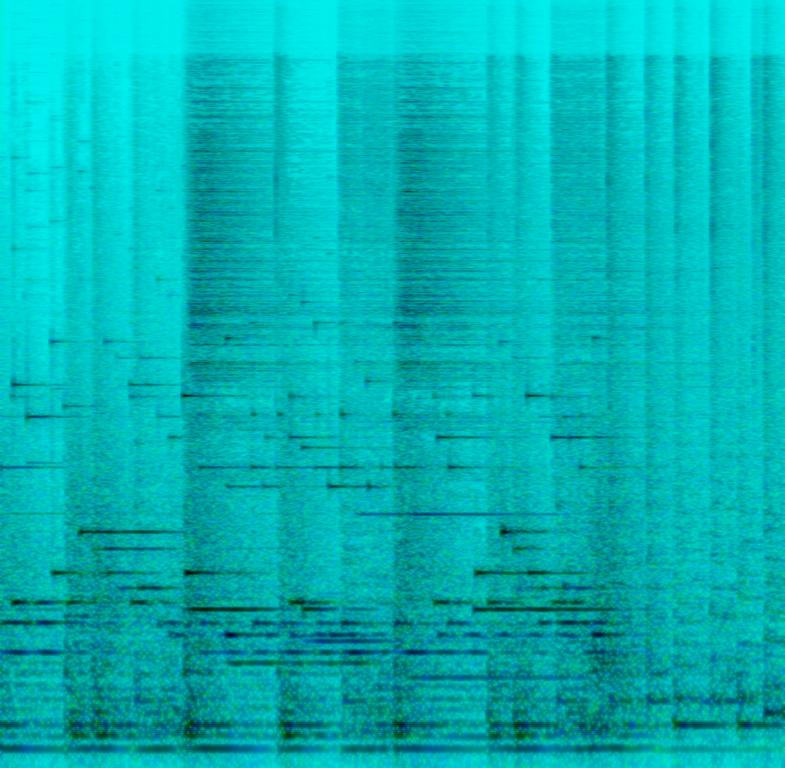
Some big and bold percussion instruments, namely timpanis, are used in this piece and create a bold and magnetic atmosphere. There is an intricate piano melody that comes in after the rhythmic percussive intro. The song fits into the east asian part of the world.